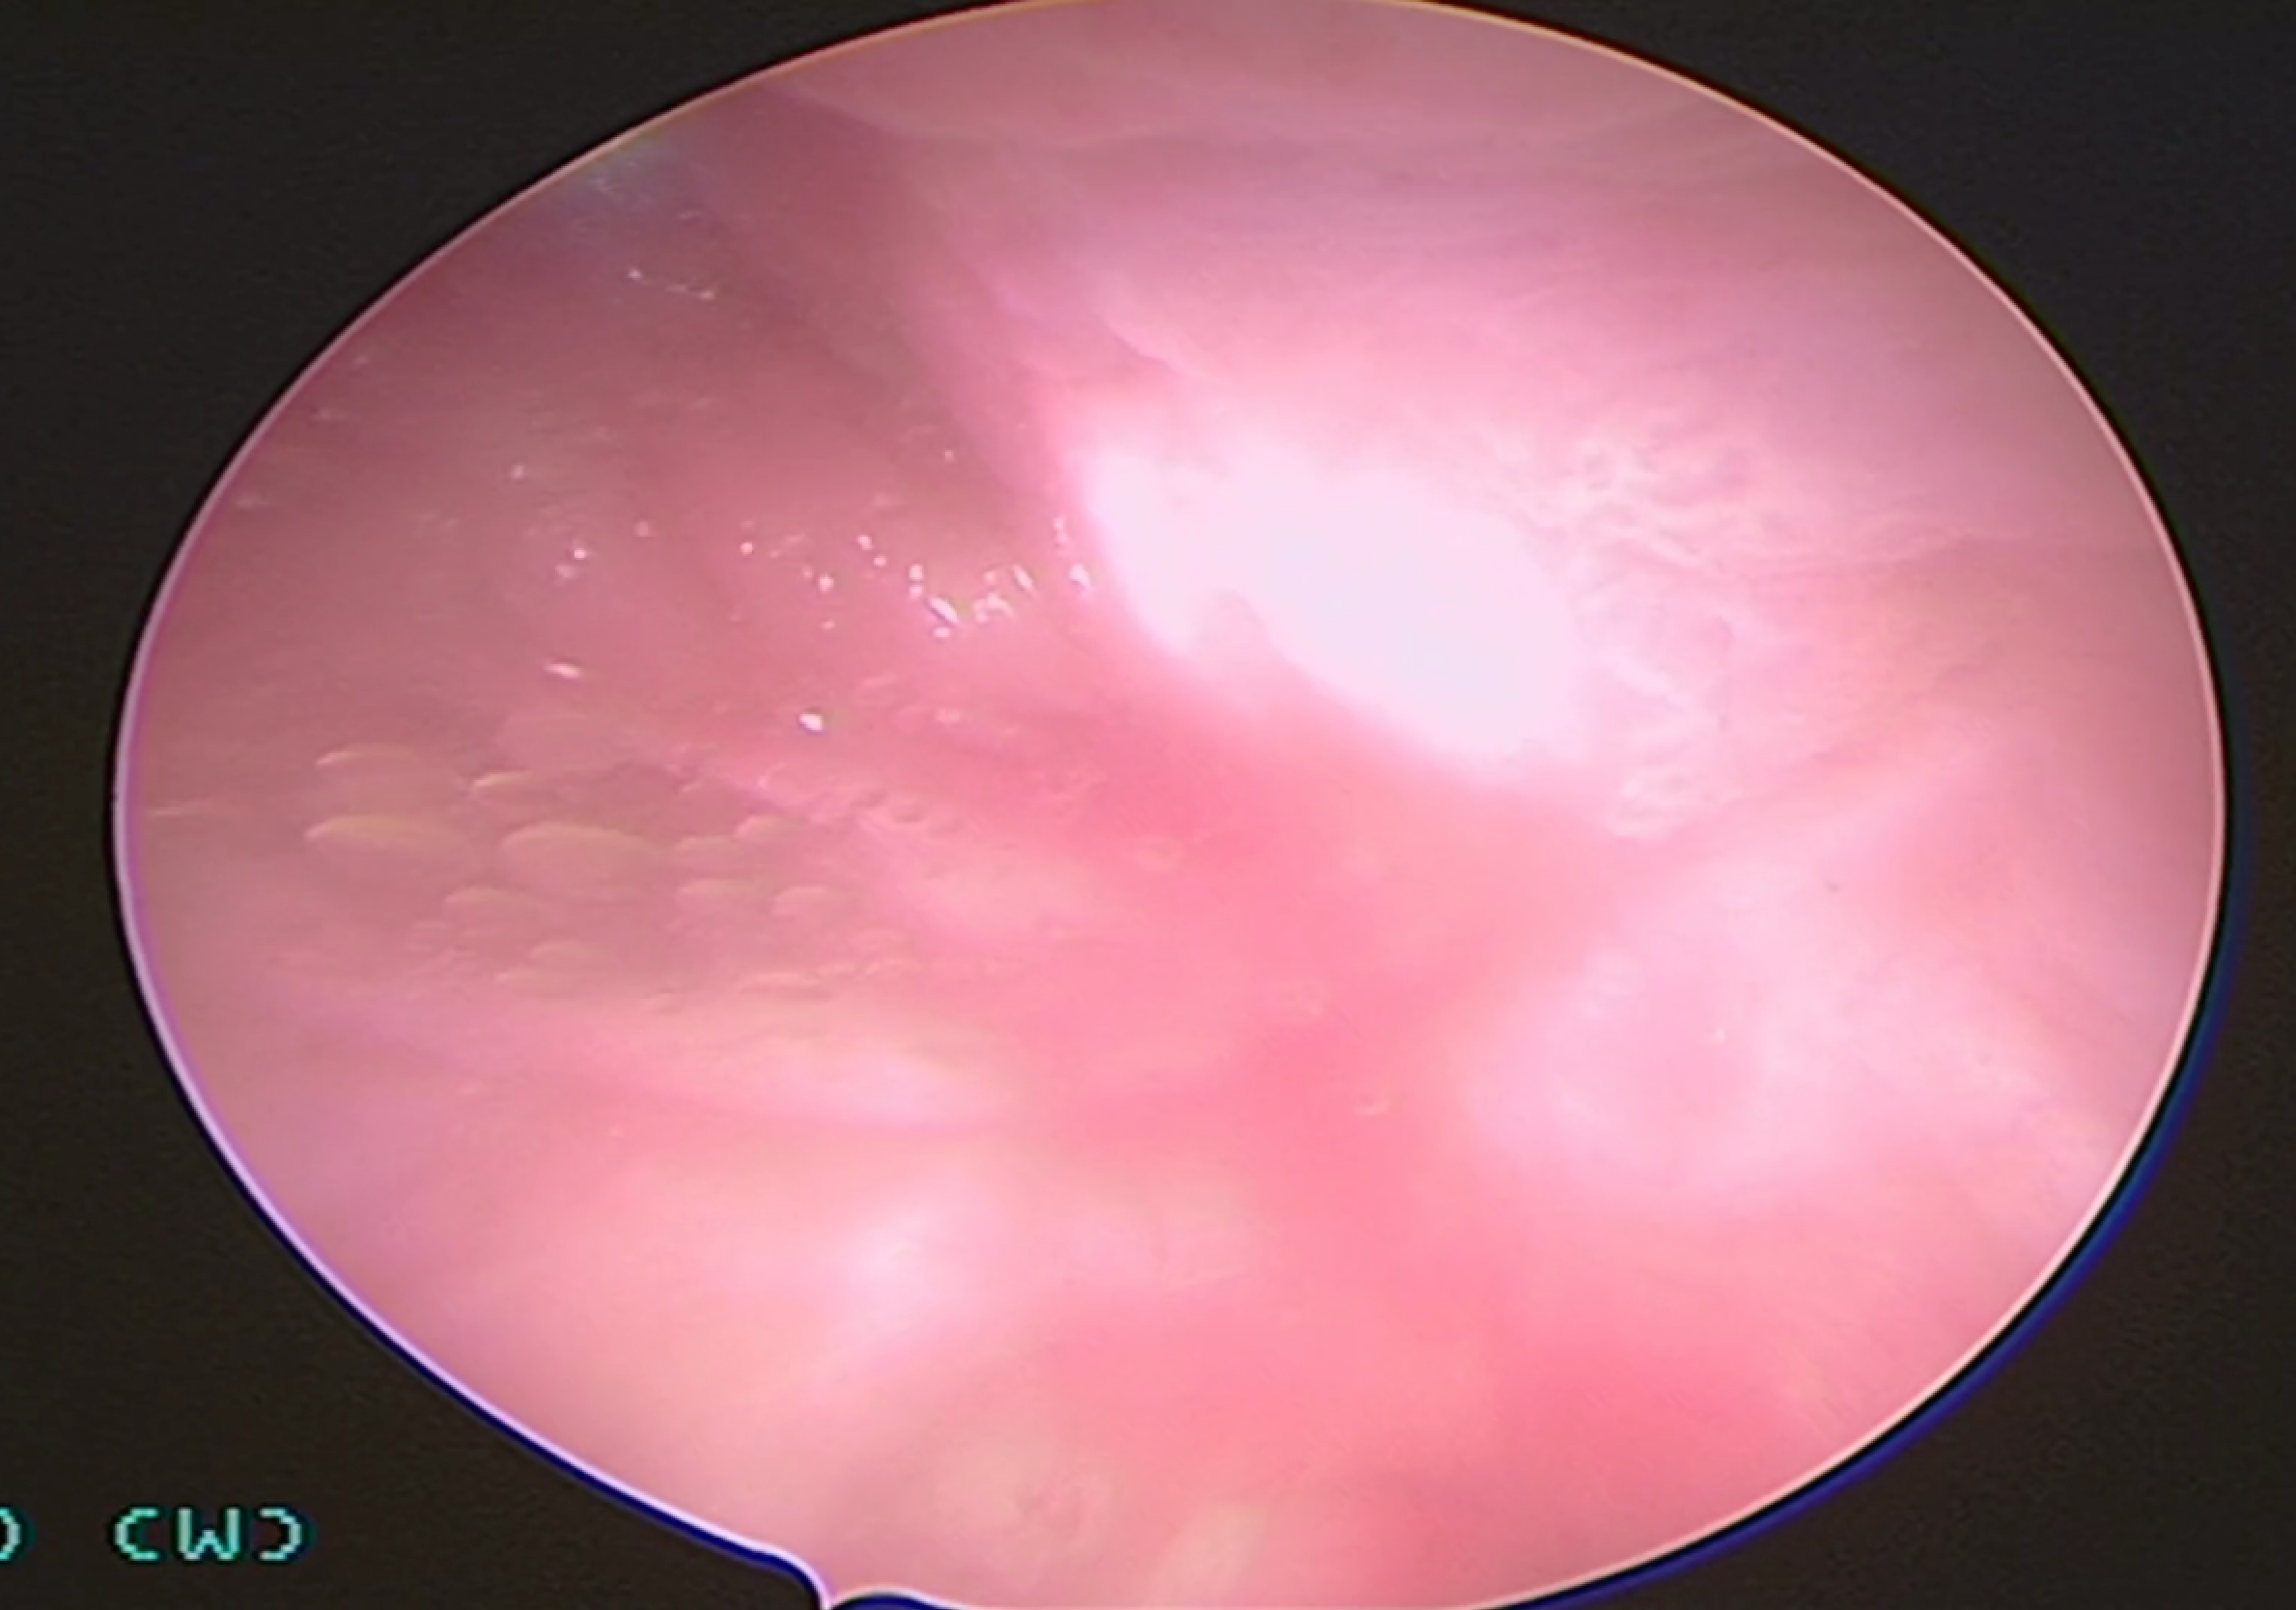
Modality: WLC
Class: Malignant
Subclass: HighGradePapillary
Lesion: L1
Stage: Ta
Morphology: Non-papillary
Bladder cancer association: Yes